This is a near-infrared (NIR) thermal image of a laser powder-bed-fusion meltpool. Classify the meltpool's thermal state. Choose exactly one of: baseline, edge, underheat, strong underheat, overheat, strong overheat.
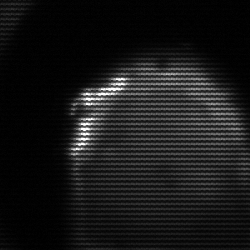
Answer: edge